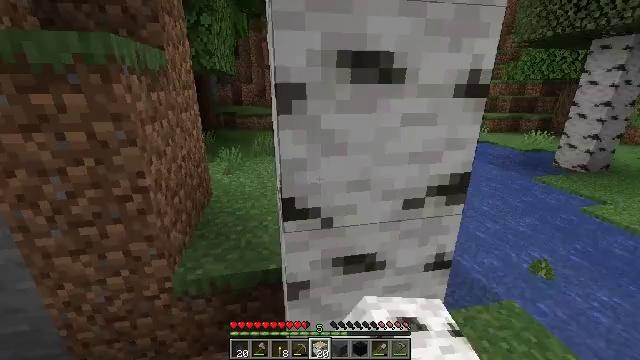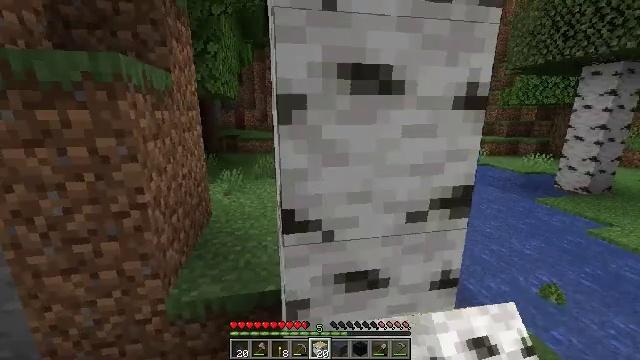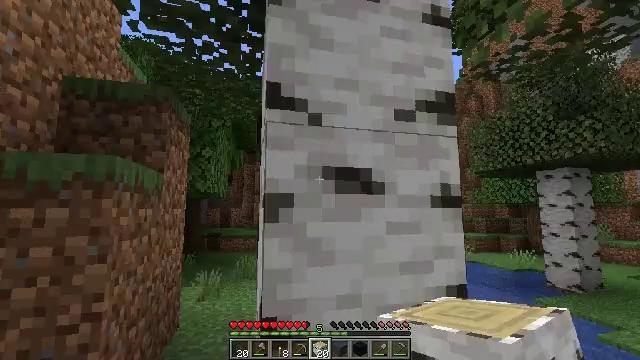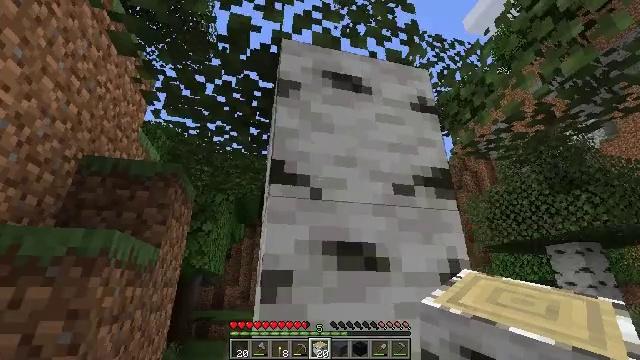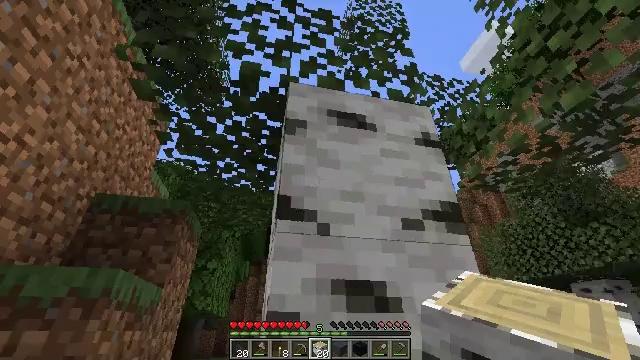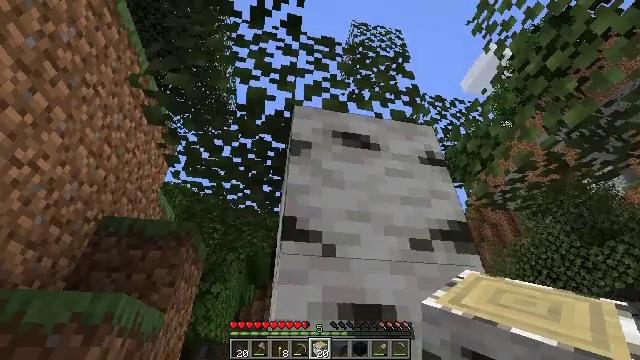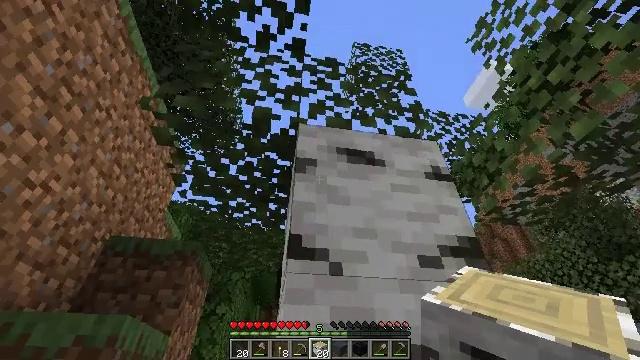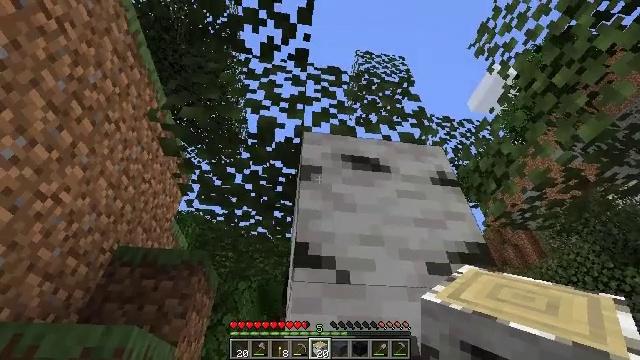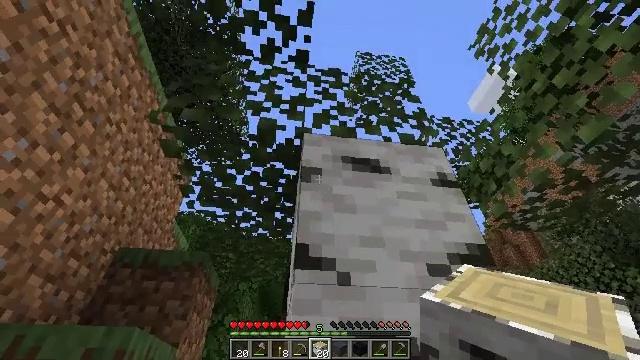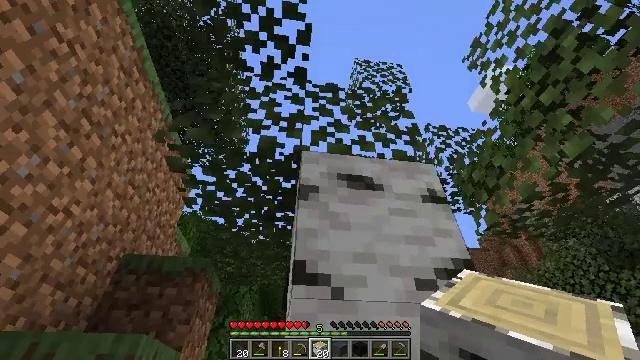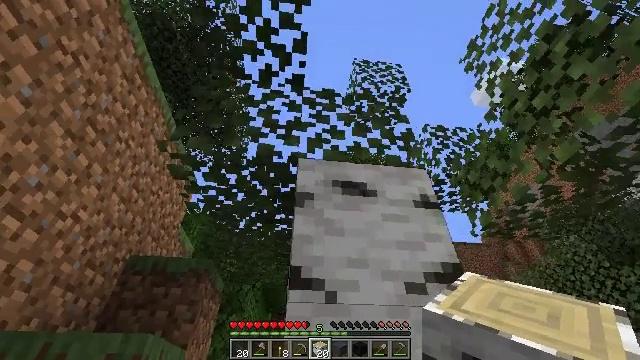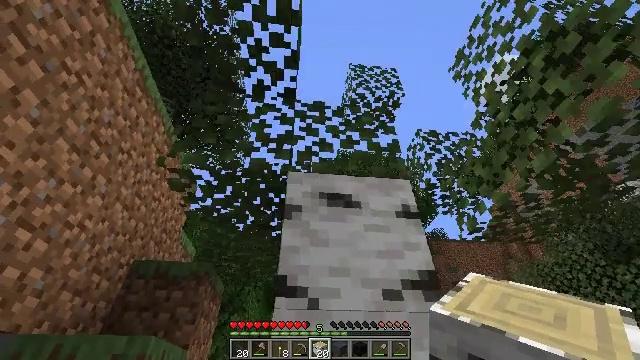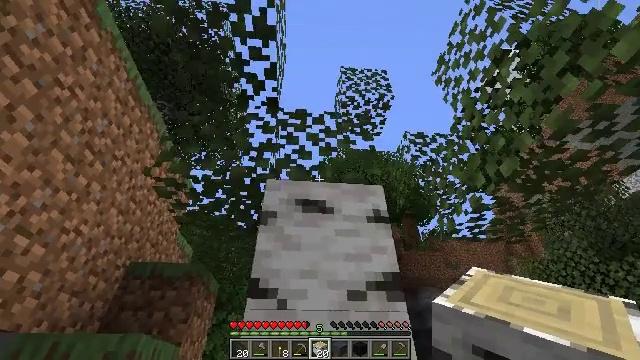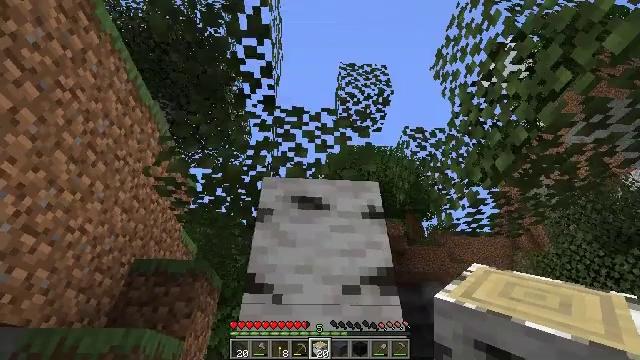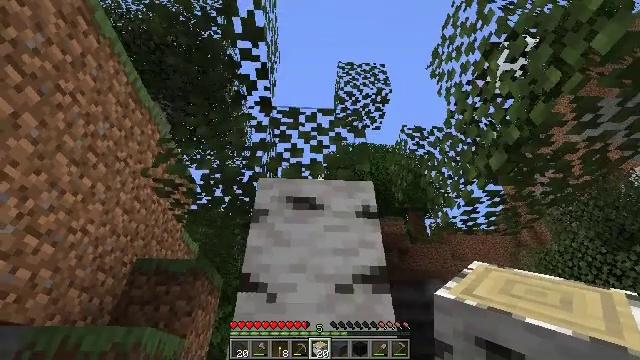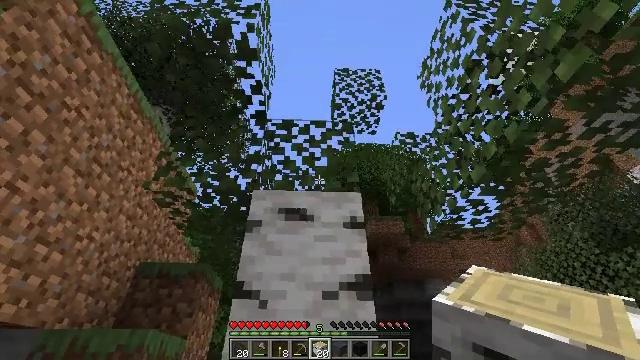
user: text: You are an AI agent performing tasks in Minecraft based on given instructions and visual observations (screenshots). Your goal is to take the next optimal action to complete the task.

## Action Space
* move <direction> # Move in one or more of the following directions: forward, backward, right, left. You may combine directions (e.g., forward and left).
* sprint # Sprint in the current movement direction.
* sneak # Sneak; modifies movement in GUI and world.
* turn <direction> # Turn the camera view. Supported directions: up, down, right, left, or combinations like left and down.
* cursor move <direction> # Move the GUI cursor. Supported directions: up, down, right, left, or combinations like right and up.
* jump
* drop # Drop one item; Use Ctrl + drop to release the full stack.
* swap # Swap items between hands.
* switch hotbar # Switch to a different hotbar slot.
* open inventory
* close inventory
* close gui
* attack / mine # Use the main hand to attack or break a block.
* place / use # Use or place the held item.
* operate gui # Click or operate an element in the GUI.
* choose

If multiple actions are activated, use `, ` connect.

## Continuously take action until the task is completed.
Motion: motion action
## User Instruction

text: Collect birch leaves from the tree.
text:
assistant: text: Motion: turn up
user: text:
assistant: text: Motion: turn right and up
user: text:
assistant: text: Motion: turn up
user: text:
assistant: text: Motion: turn left and up
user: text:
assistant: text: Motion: turn left and up
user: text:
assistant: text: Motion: turn left and up
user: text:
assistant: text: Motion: turn left and up
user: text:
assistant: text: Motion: move back
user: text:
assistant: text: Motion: move back and move right
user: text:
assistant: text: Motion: move back and move right
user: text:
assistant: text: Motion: move back and move right
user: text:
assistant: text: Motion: move back and move right
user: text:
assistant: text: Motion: move back and move right, turn left
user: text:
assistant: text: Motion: move back
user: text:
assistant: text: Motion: no_op
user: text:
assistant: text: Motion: turn down
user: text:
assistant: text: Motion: no_op
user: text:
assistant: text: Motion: no_op
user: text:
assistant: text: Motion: attack / mine
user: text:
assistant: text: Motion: attack / mine
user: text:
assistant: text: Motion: attack / mine
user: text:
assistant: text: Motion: attack / mine
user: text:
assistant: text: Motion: turn left, attack / mine
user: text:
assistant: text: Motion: turn left, attack / mine
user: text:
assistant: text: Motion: turn left, attack / mine
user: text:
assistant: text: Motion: turn left, attack / mine
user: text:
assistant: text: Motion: turn left, attack / mine
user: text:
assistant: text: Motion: turn left, attack / mine
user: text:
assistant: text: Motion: attack / mine
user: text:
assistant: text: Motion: attack / mine